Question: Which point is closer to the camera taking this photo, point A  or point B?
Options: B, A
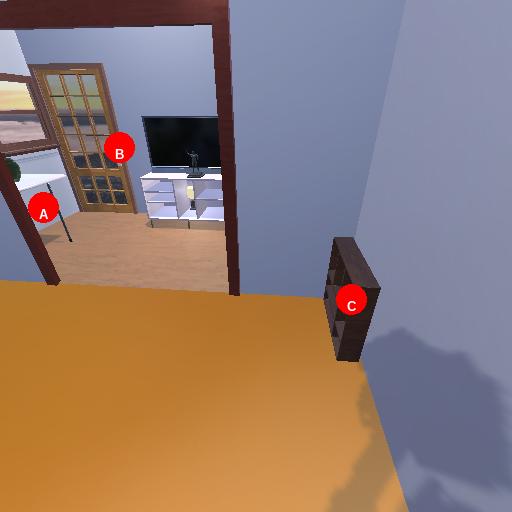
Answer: B